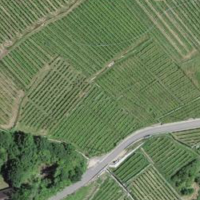
EUNIS habitat code: 40
Species observed at this site:
Melittis melissophyllum